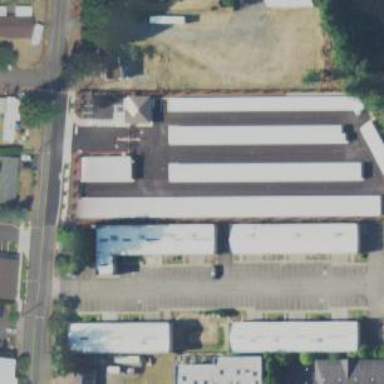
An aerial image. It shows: Commercial area with storage rental shop.